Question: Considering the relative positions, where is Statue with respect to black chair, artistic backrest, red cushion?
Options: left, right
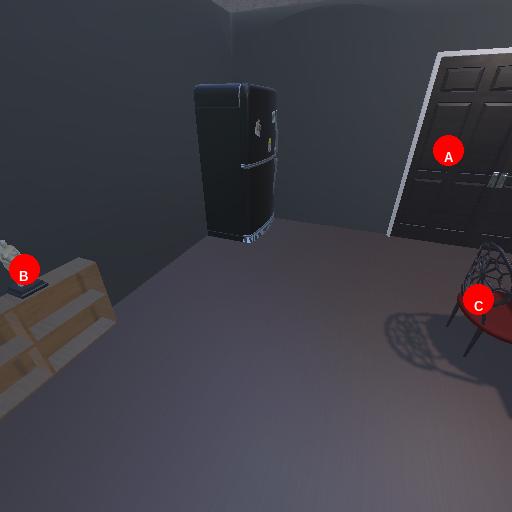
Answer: left